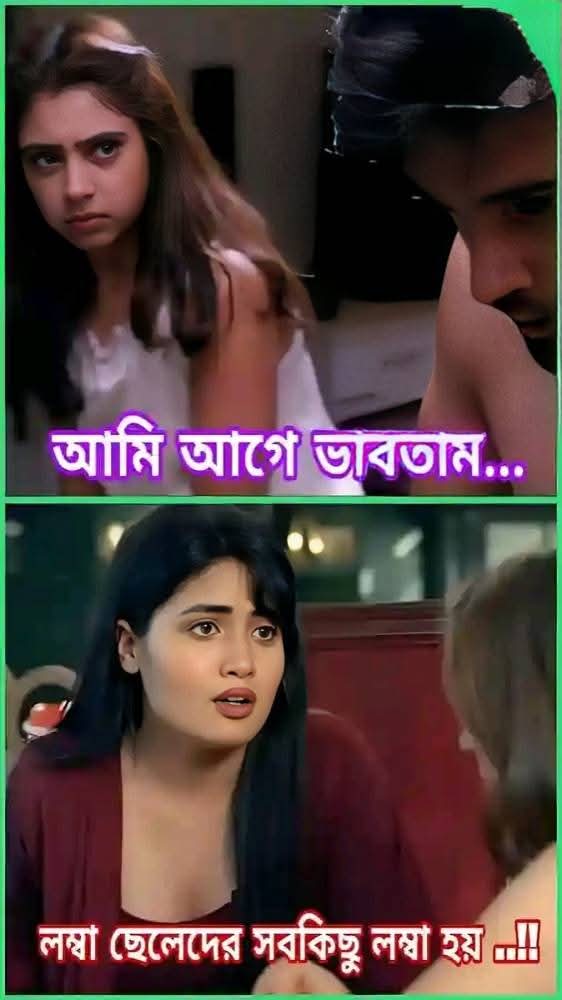
Text: আমি আগে ভাবতাম...
লম্বা ছেলেদের সবকিছু লম্বা হয়..!!
Label: Hate
Hate category: Personal Offence
Targeted group: Community